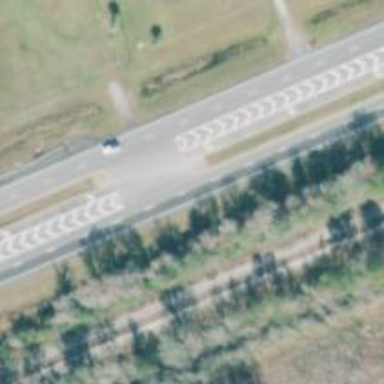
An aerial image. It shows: Asphalt trunk highway classified as expressway.